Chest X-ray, PA view. Patient: 34 years old, sex F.
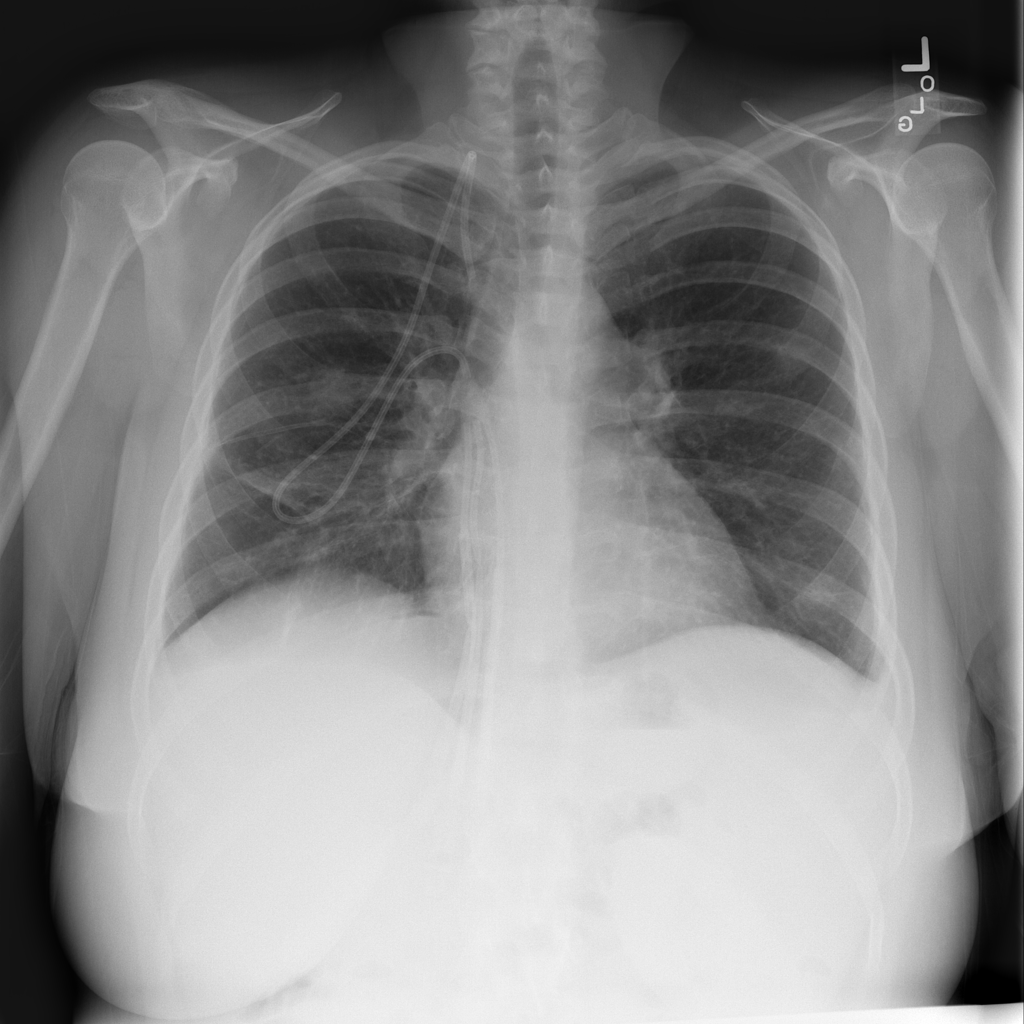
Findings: Nodule